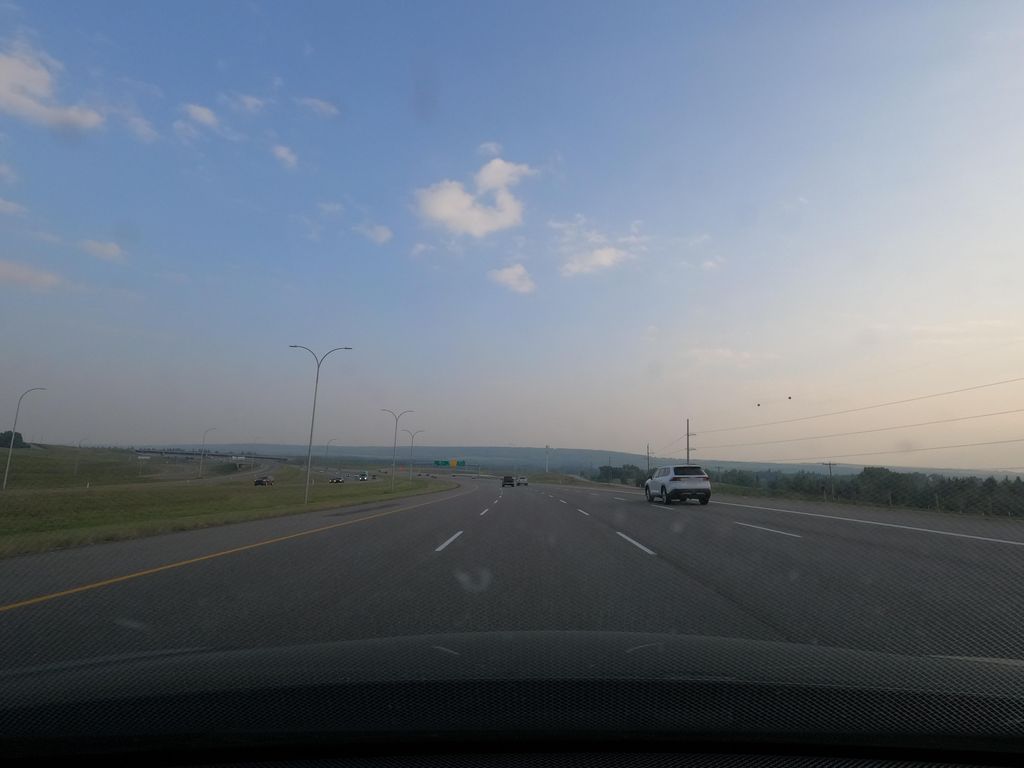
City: calgary